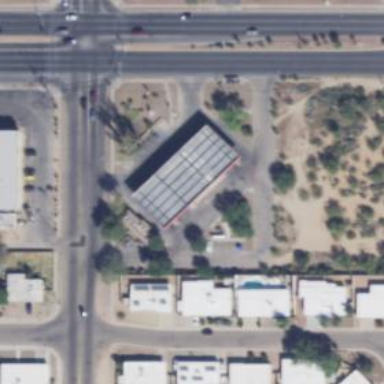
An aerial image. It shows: Fuel station.